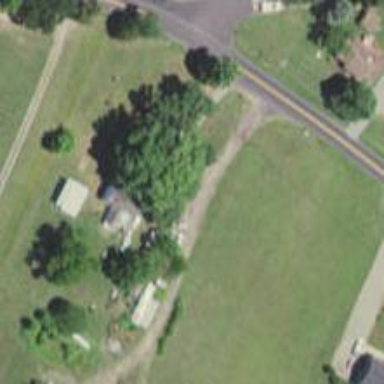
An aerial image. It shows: Driveway.